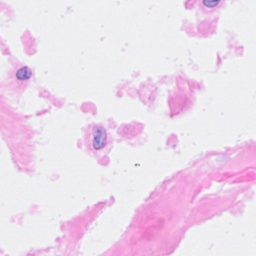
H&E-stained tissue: Breast